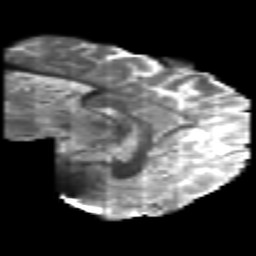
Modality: T2w
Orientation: sagittal
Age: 27
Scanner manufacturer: philips
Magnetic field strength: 3 T
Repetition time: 8.607 s
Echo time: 0.1268 s